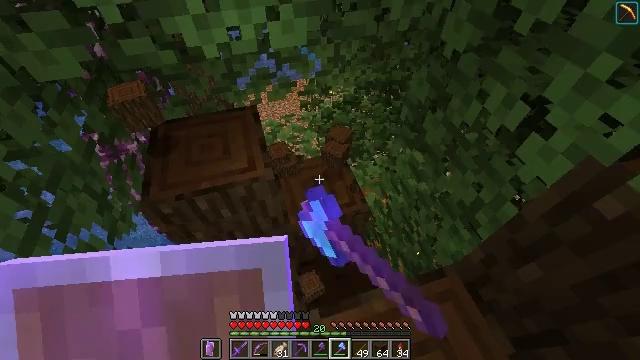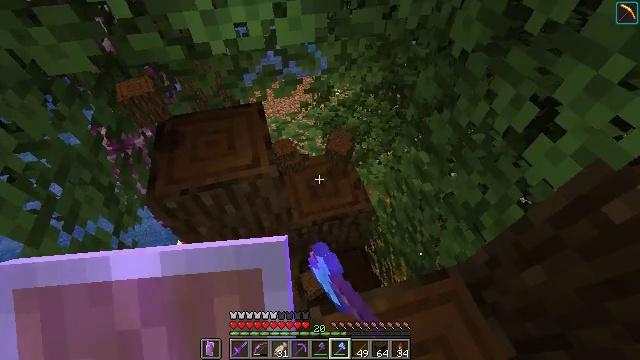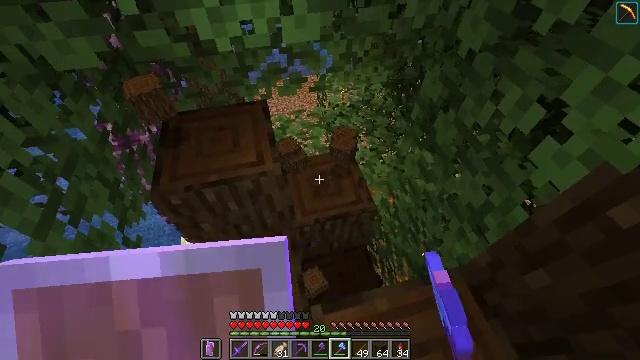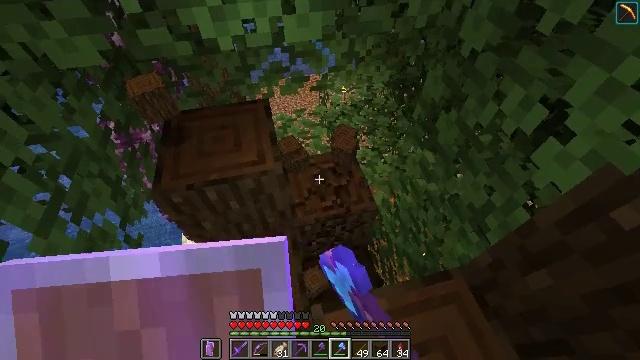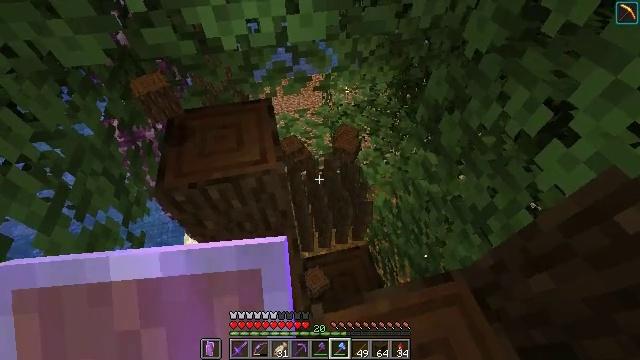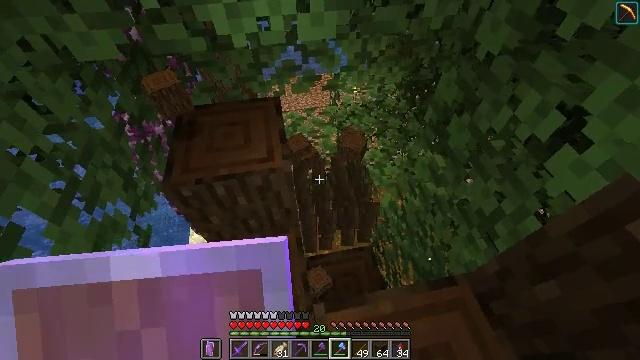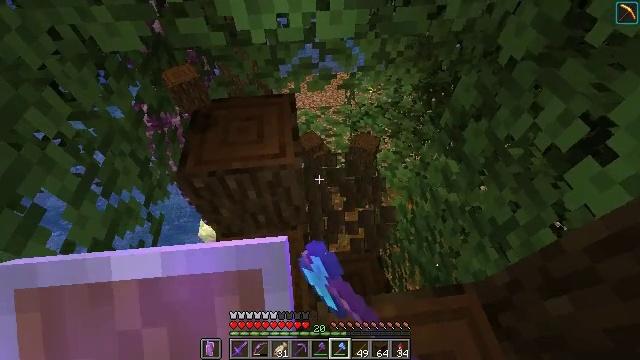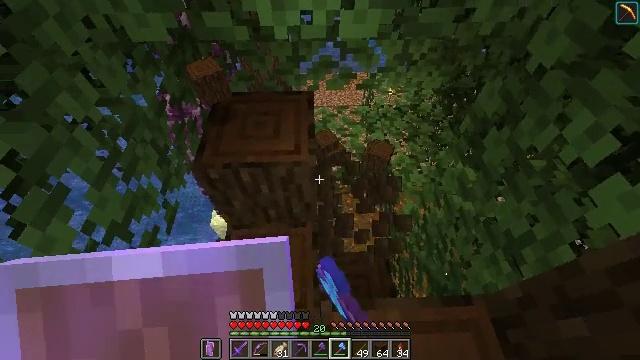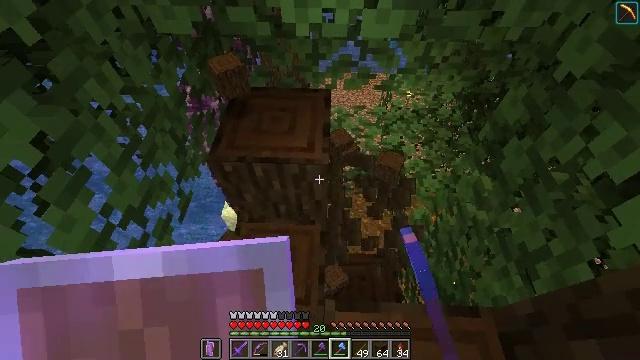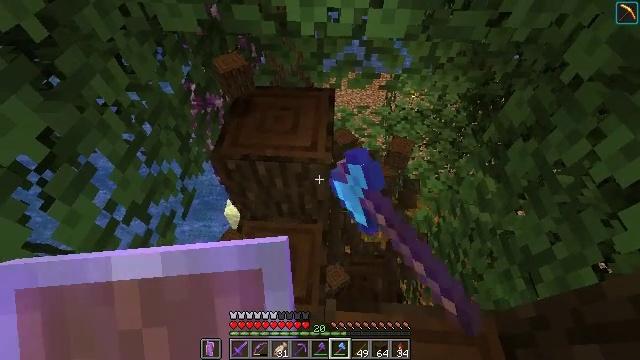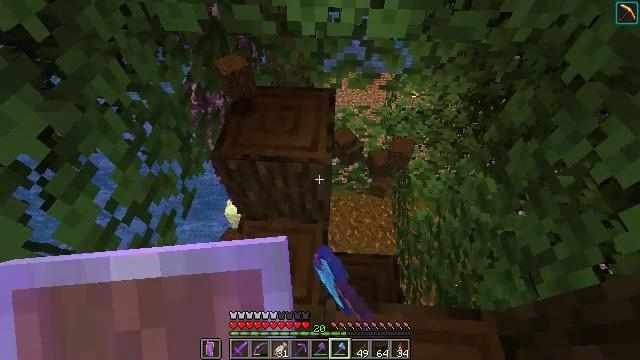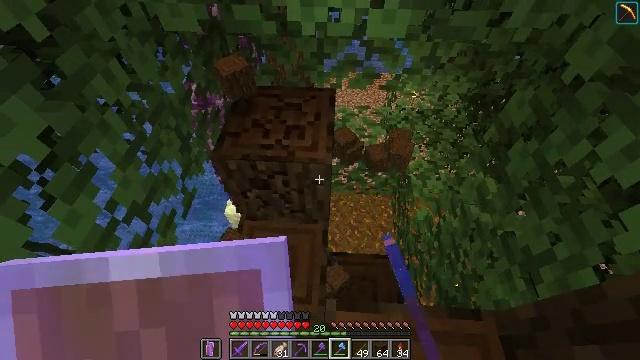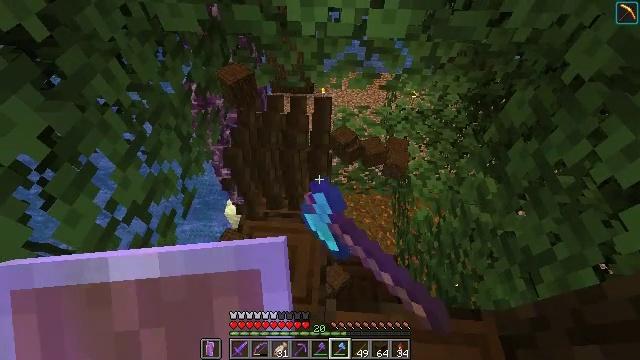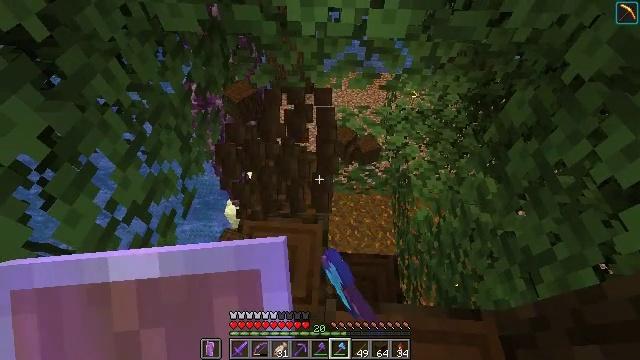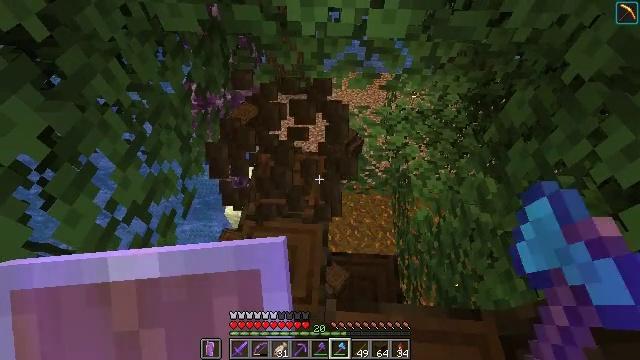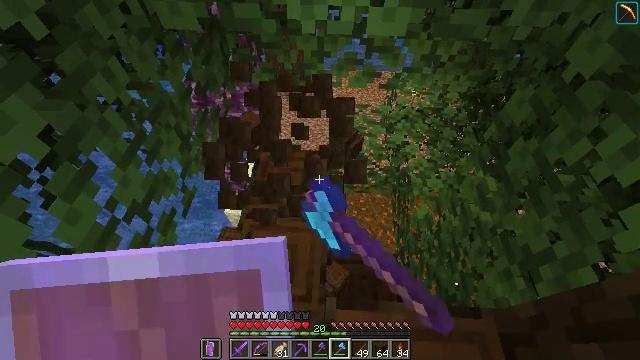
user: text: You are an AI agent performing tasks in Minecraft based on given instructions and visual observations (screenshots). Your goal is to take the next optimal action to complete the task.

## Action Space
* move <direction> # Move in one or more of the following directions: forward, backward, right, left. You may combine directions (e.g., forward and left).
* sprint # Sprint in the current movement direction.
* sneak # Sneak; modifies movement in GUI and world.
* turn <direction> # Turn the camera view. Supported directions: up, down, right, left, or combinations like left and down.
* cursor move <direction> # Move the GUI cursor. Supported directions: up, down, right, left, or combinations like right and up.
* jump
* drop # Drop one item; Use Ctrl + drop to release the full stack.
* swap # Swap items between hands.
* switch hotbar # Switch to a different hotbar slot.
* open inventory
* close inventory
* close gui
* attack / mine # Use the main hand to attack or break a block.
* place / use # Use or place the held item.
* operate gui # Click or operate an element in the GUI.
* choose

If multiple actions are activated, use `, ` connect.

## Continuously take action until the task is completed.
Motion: motion action
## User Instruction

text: Chop down the dark oak log.
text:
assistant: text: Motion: turn left, attack / mine
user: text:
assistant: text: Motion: turn left, attack / mine
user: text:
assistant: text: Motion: attack / mine
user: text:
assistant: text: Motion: attack / mine
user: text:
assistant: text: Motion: turn left, attack / mine
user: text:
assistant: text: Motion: turn left, attack / mine
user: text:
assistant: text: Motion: turn left, attack / mine
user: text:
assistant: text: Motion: turn left, attack / mine
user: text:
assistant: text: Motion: turn left, attack / mine
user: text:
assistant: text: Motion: attack / mine
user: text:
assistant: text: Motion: attack / mine
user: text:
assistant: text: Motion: attack / mine
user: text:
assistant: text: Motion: attack / mine
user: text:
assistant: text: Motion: attack / mine
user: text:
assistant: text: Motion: attack / mine
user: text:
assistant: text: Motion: turn down, attack / mine
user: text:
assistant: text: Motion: turn left and down, attack / mine
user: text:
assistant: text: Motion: turn down, attack / mine
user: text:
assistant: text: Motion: turn down, attack / mine
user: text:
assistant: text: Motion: turn down, attack / mine
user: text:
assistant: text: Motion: turn down, attack / mine
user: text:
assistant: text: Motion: turn down, attack / mine
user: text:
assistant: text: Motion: turn down, attack / mine
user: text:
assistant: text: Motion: attack / mine
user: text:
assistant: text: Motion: attack / mine
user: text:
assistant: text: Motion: attack / mine
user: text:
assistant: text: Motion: attack / mine
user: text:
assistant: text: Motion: attack / mine
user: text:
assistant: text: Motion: turn right and up, attack / mine
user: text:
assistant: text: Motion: turn right and up, attack / mine